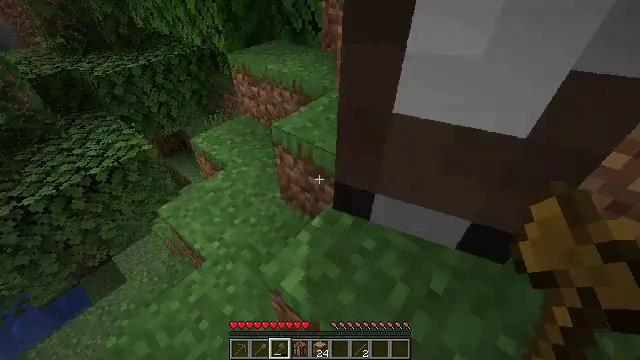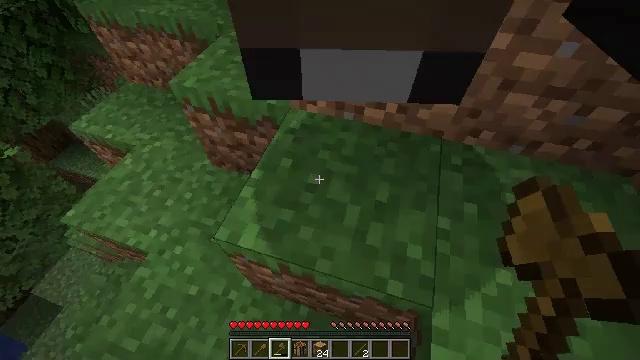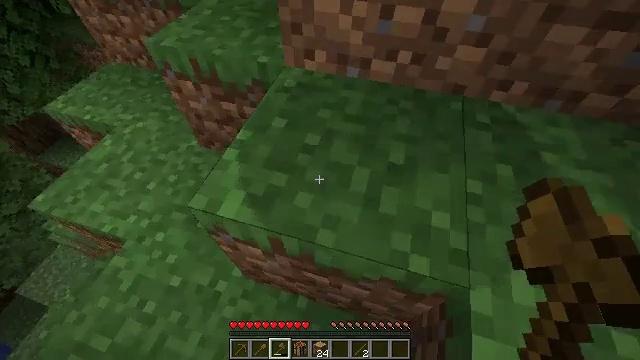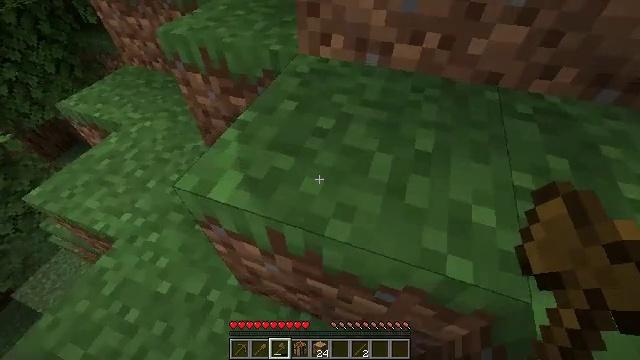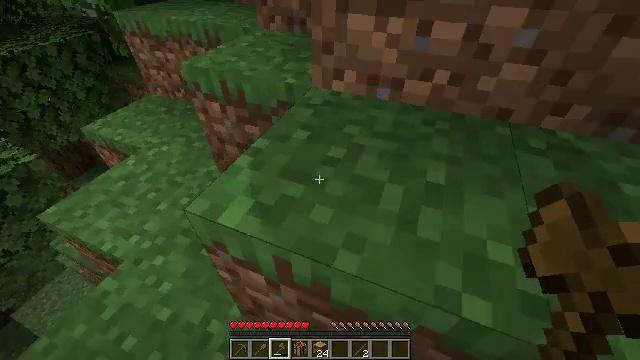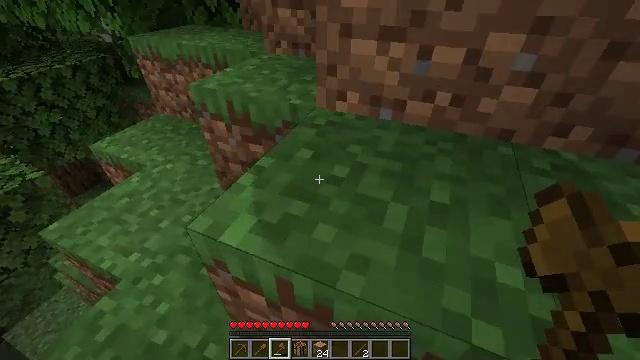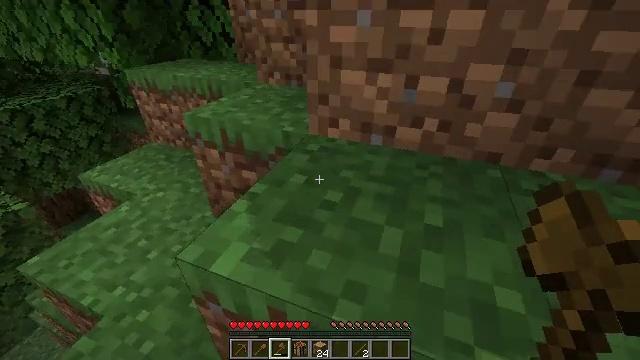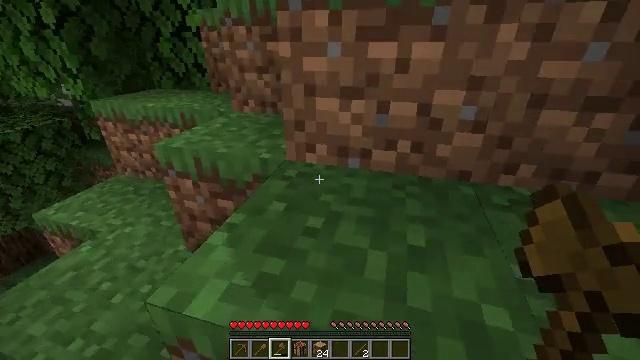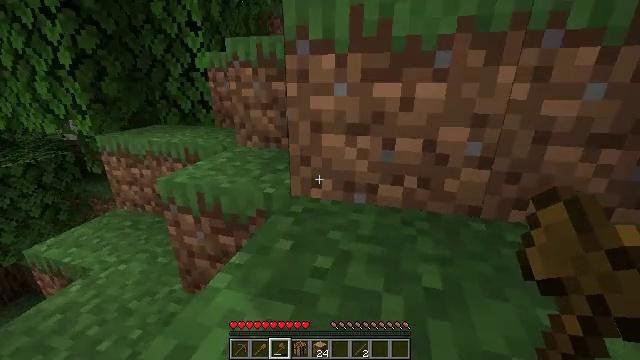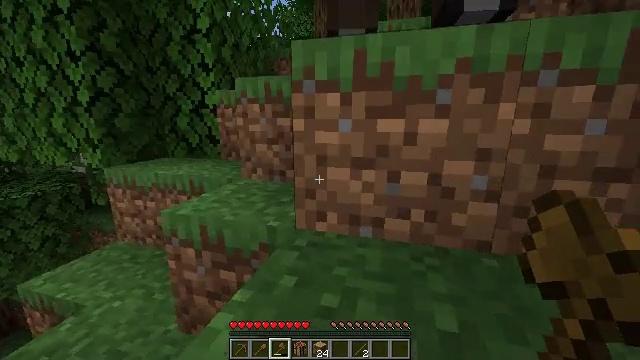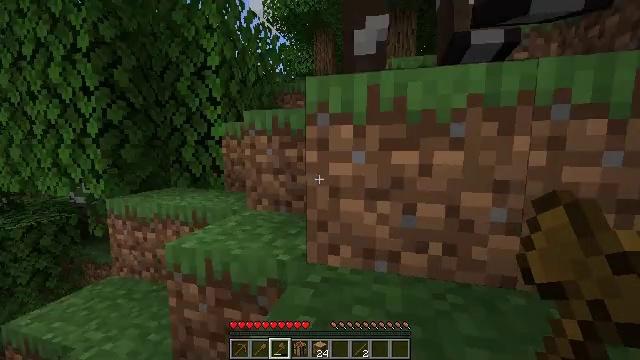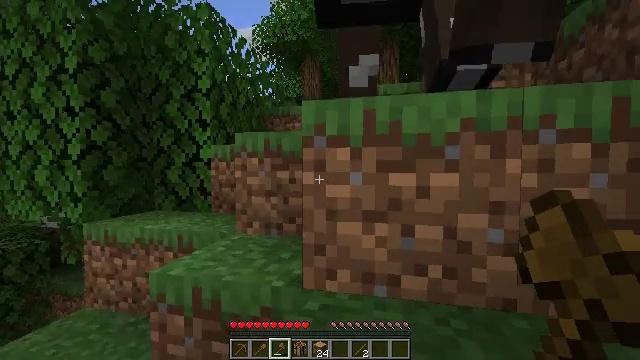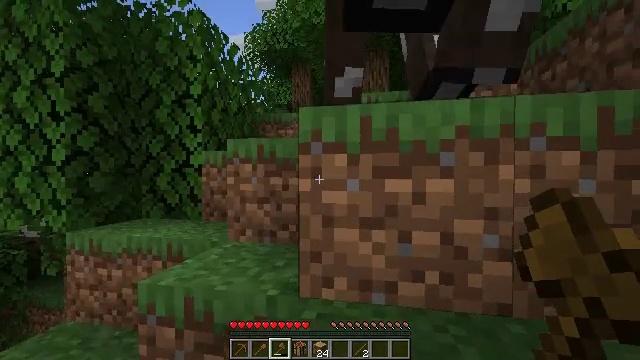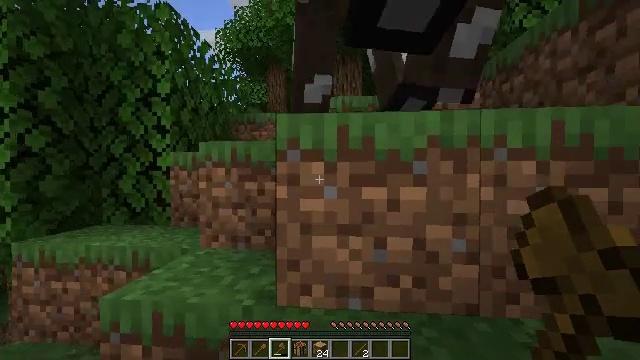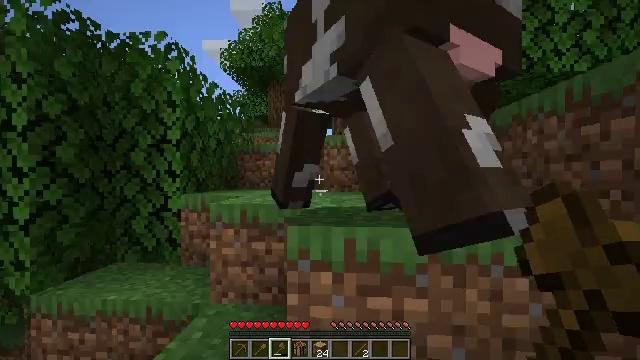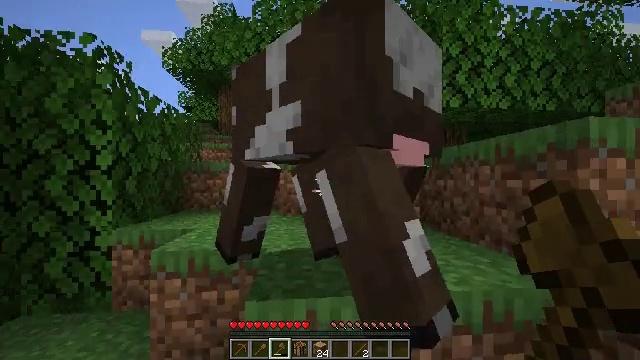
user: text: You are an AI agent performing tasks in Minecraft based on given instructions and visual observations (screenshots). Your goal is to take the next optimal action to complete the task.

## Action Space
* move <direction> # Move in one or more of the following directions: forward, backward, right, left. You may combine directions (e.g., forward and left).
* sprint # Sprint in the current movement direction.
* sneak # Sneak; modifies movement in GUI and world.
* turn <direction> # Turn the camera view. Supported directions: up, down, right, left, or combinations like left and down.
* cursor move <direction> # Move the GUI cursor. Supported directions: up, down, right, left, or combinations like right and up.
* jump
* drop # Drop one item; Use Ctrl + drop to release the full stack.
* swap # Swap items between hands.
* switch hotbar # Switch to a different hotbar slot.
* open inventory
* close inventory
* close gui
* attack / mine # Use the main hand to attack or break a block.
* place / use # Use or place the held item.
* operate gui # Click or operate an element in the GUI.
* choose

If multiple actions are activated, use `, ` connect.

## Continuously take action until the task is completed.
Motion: motion action
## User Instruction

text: Kill mobs.
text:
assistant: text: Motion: turn right and down
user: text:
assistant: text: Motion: no_op
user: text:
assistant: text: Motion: turn left and up
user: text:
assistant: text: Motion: turn left and up
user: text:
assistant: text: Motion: turn up
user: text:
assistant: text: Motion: turn right and up
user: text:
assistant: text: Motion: move forward, turn right and up
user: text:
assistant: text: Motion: move forward, turn up
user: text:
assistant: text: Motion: move forward, turn up
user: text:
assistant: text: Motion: move forward, turn up
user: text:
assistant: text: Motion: move forward, turn right and up
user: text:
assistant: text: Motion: turn right and up
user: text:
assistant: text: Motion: move forward, turn right, jump
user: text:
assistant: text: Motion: move forward, jump
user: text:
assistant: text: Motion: move forward, turn right and up, jump
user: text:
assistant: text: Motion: move forward, turn right and up, jump
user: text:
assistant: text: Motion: move forward, jump
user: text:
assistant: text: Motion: move forward
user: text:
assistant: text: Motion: move forward, turn right
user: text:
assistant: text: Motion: move forward, turn right and down
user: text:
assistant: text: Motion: move forward, turn right and down
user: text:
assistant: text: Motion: move forward, turn down
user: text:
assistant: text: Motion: move forward, turn left and down
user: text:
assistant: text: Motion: move forward, turn left and down
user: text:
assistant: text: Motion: move forward, turn left and down, jump
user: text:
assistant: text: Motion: move forward, turn left, jump
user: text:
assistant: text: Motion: move forward, turn left and down, jump
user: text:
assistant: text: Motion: move forward, turn left and down, jump
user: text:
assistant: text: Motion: move forward, turn left and down, jump
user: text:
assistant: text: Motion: move forward, turn left and down